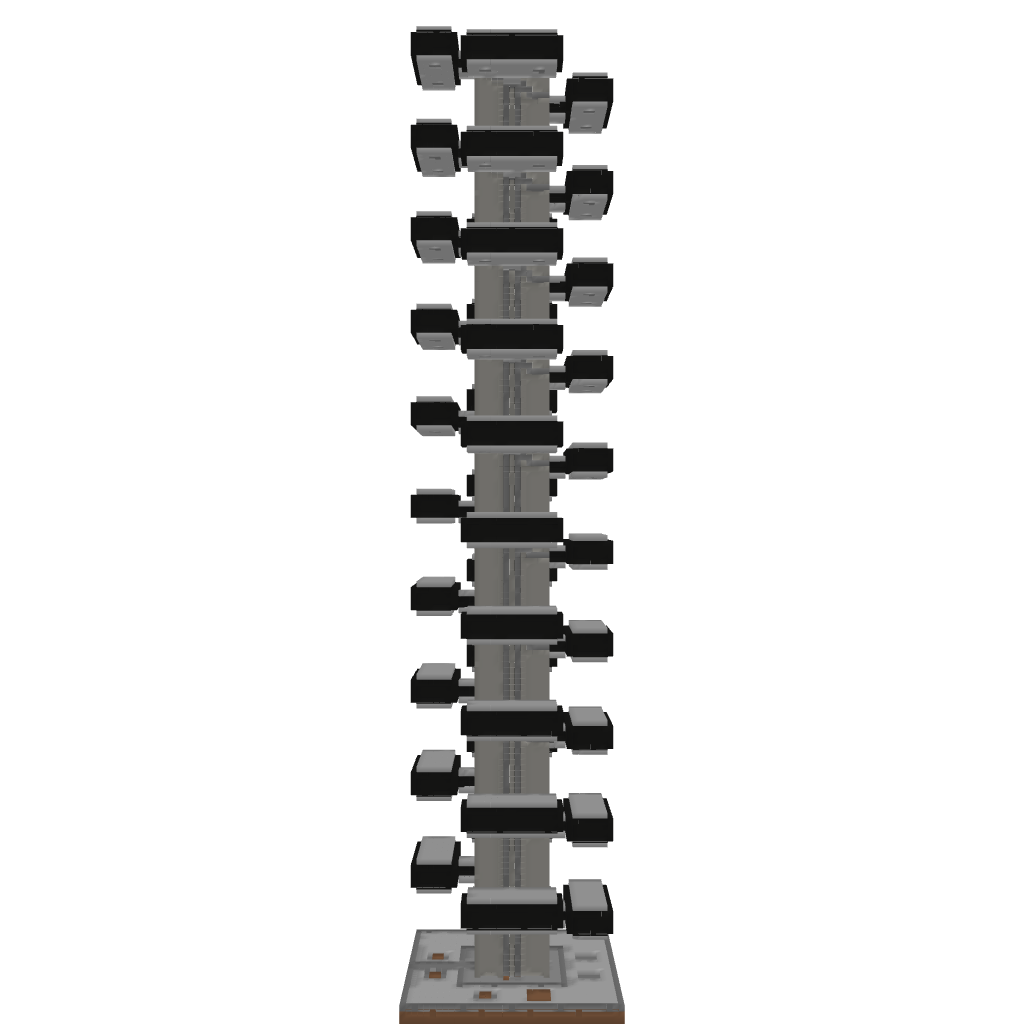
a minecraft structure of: Modern Tower